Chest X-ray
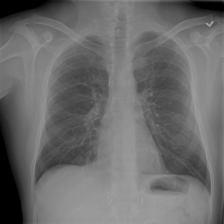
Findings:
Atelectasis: negative
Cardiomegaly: negative
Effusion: negative
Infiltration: negative
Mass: negative
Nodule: negative
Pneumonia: negative
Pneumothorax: negative
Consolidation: negative
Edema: negative
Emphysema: negative
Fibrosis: negative
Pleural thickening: negative
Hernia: negative